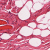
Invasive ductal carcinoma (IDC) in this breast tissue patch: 0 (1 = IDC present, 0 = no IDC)